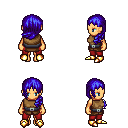
a pixel art fantasy rpg character, female body template, human, tanned skin, leather chest armor, red pants, blue left-swept hairstyle, gold boots, four views (front, back, left, right), 2x2 character sprite sheet, small pixel art, hard edges, no anti-aliasing